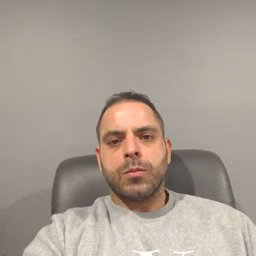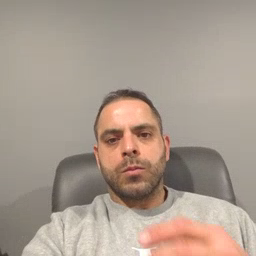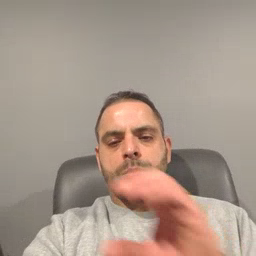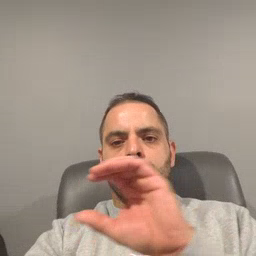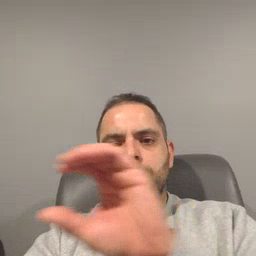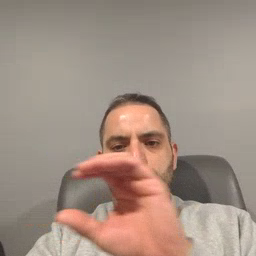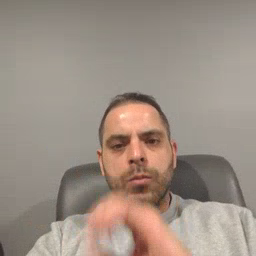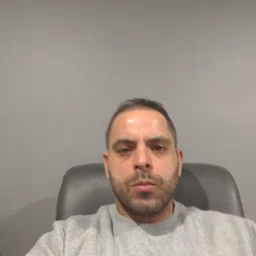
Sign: chocolate